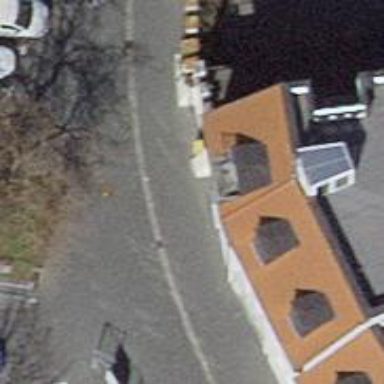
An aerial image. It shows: Pillar post box.